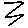
Label: zigzag